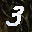
Label: 3